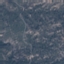
Land use / land cover class: HerbaceousVegetation